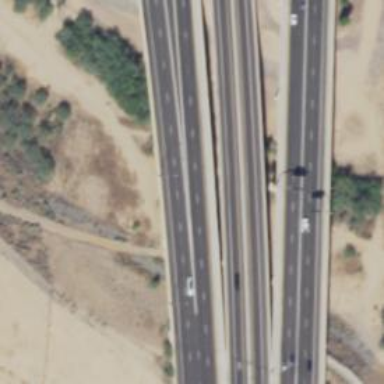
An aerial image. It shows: Bridge over motorway link with asphalt surface.